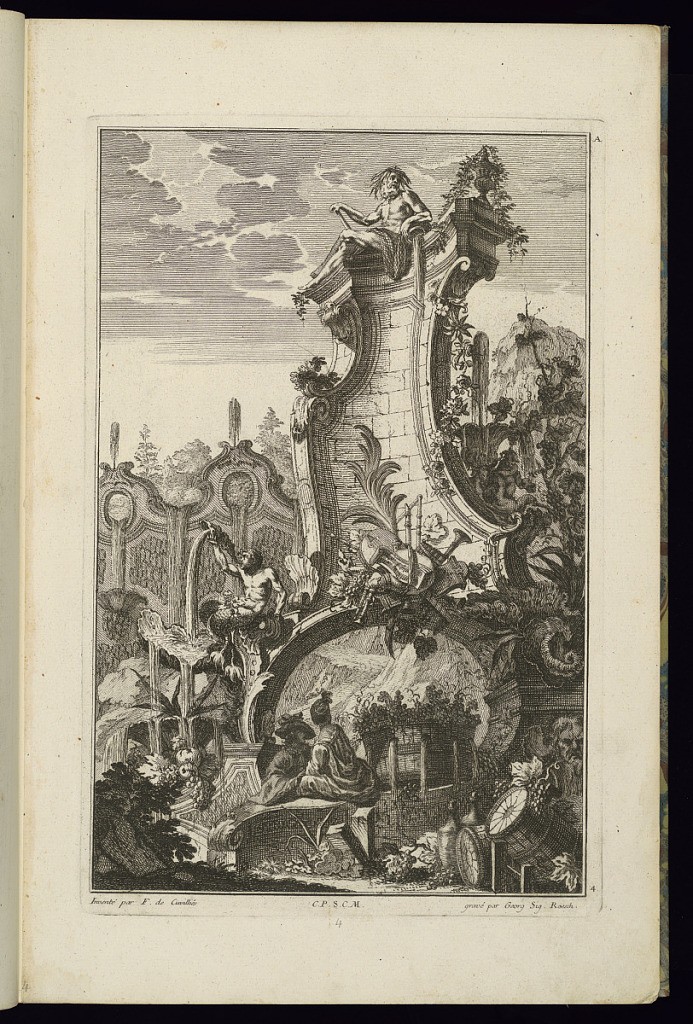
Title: Design for Fountain with Trophy of Musical Instruments
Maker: François de Cuvilliés the Elder, Belgian, 1695 - 1768
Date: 1745
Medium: Etching and engraving on off-white laid paper
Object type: Print
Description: Design for a fountain within a landscape, decorated with musical instruments and fruit. The plate is signed and numbered.